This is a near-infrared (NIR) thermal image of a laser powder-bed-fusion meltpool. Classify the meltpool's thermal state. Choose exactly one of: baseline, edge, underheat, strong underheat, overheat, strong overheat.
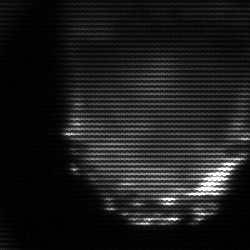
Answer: edge